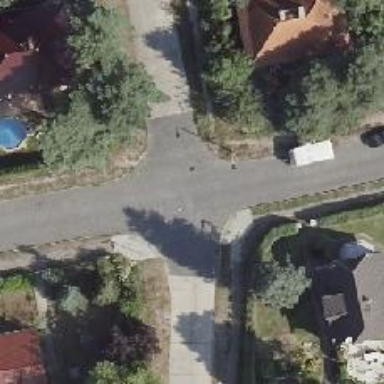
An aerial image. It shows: Residential road with sidewalks on both sides.